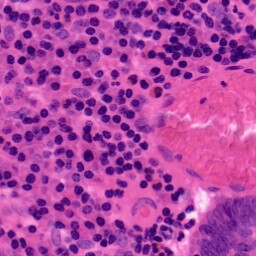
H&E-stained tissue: Colon